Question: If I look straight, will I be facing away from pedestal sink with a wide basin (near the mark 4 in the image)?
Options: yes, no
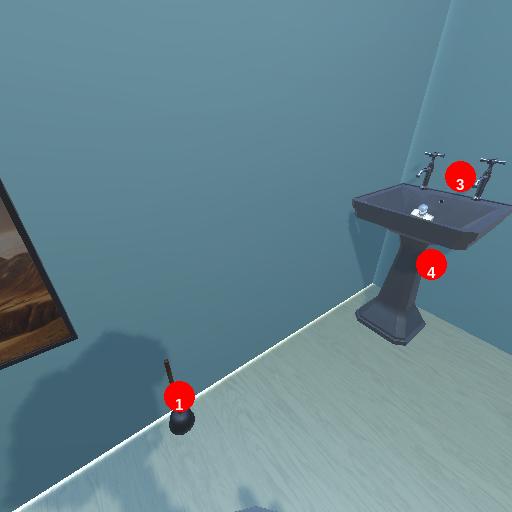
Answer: yes